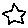
Label: star